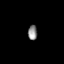
Tissue: skin
Cell type: Epithelial cells
Senescence score: 0.7027
Nuclear area (px): 133
Mean DAPI intensity: 140.203